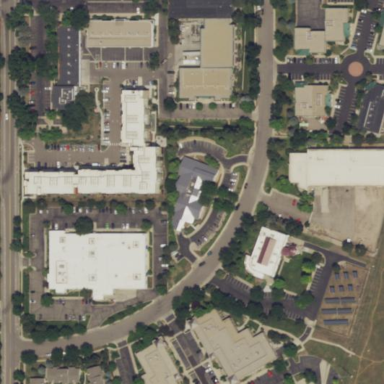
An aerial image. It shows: Commercial area.